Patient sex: F
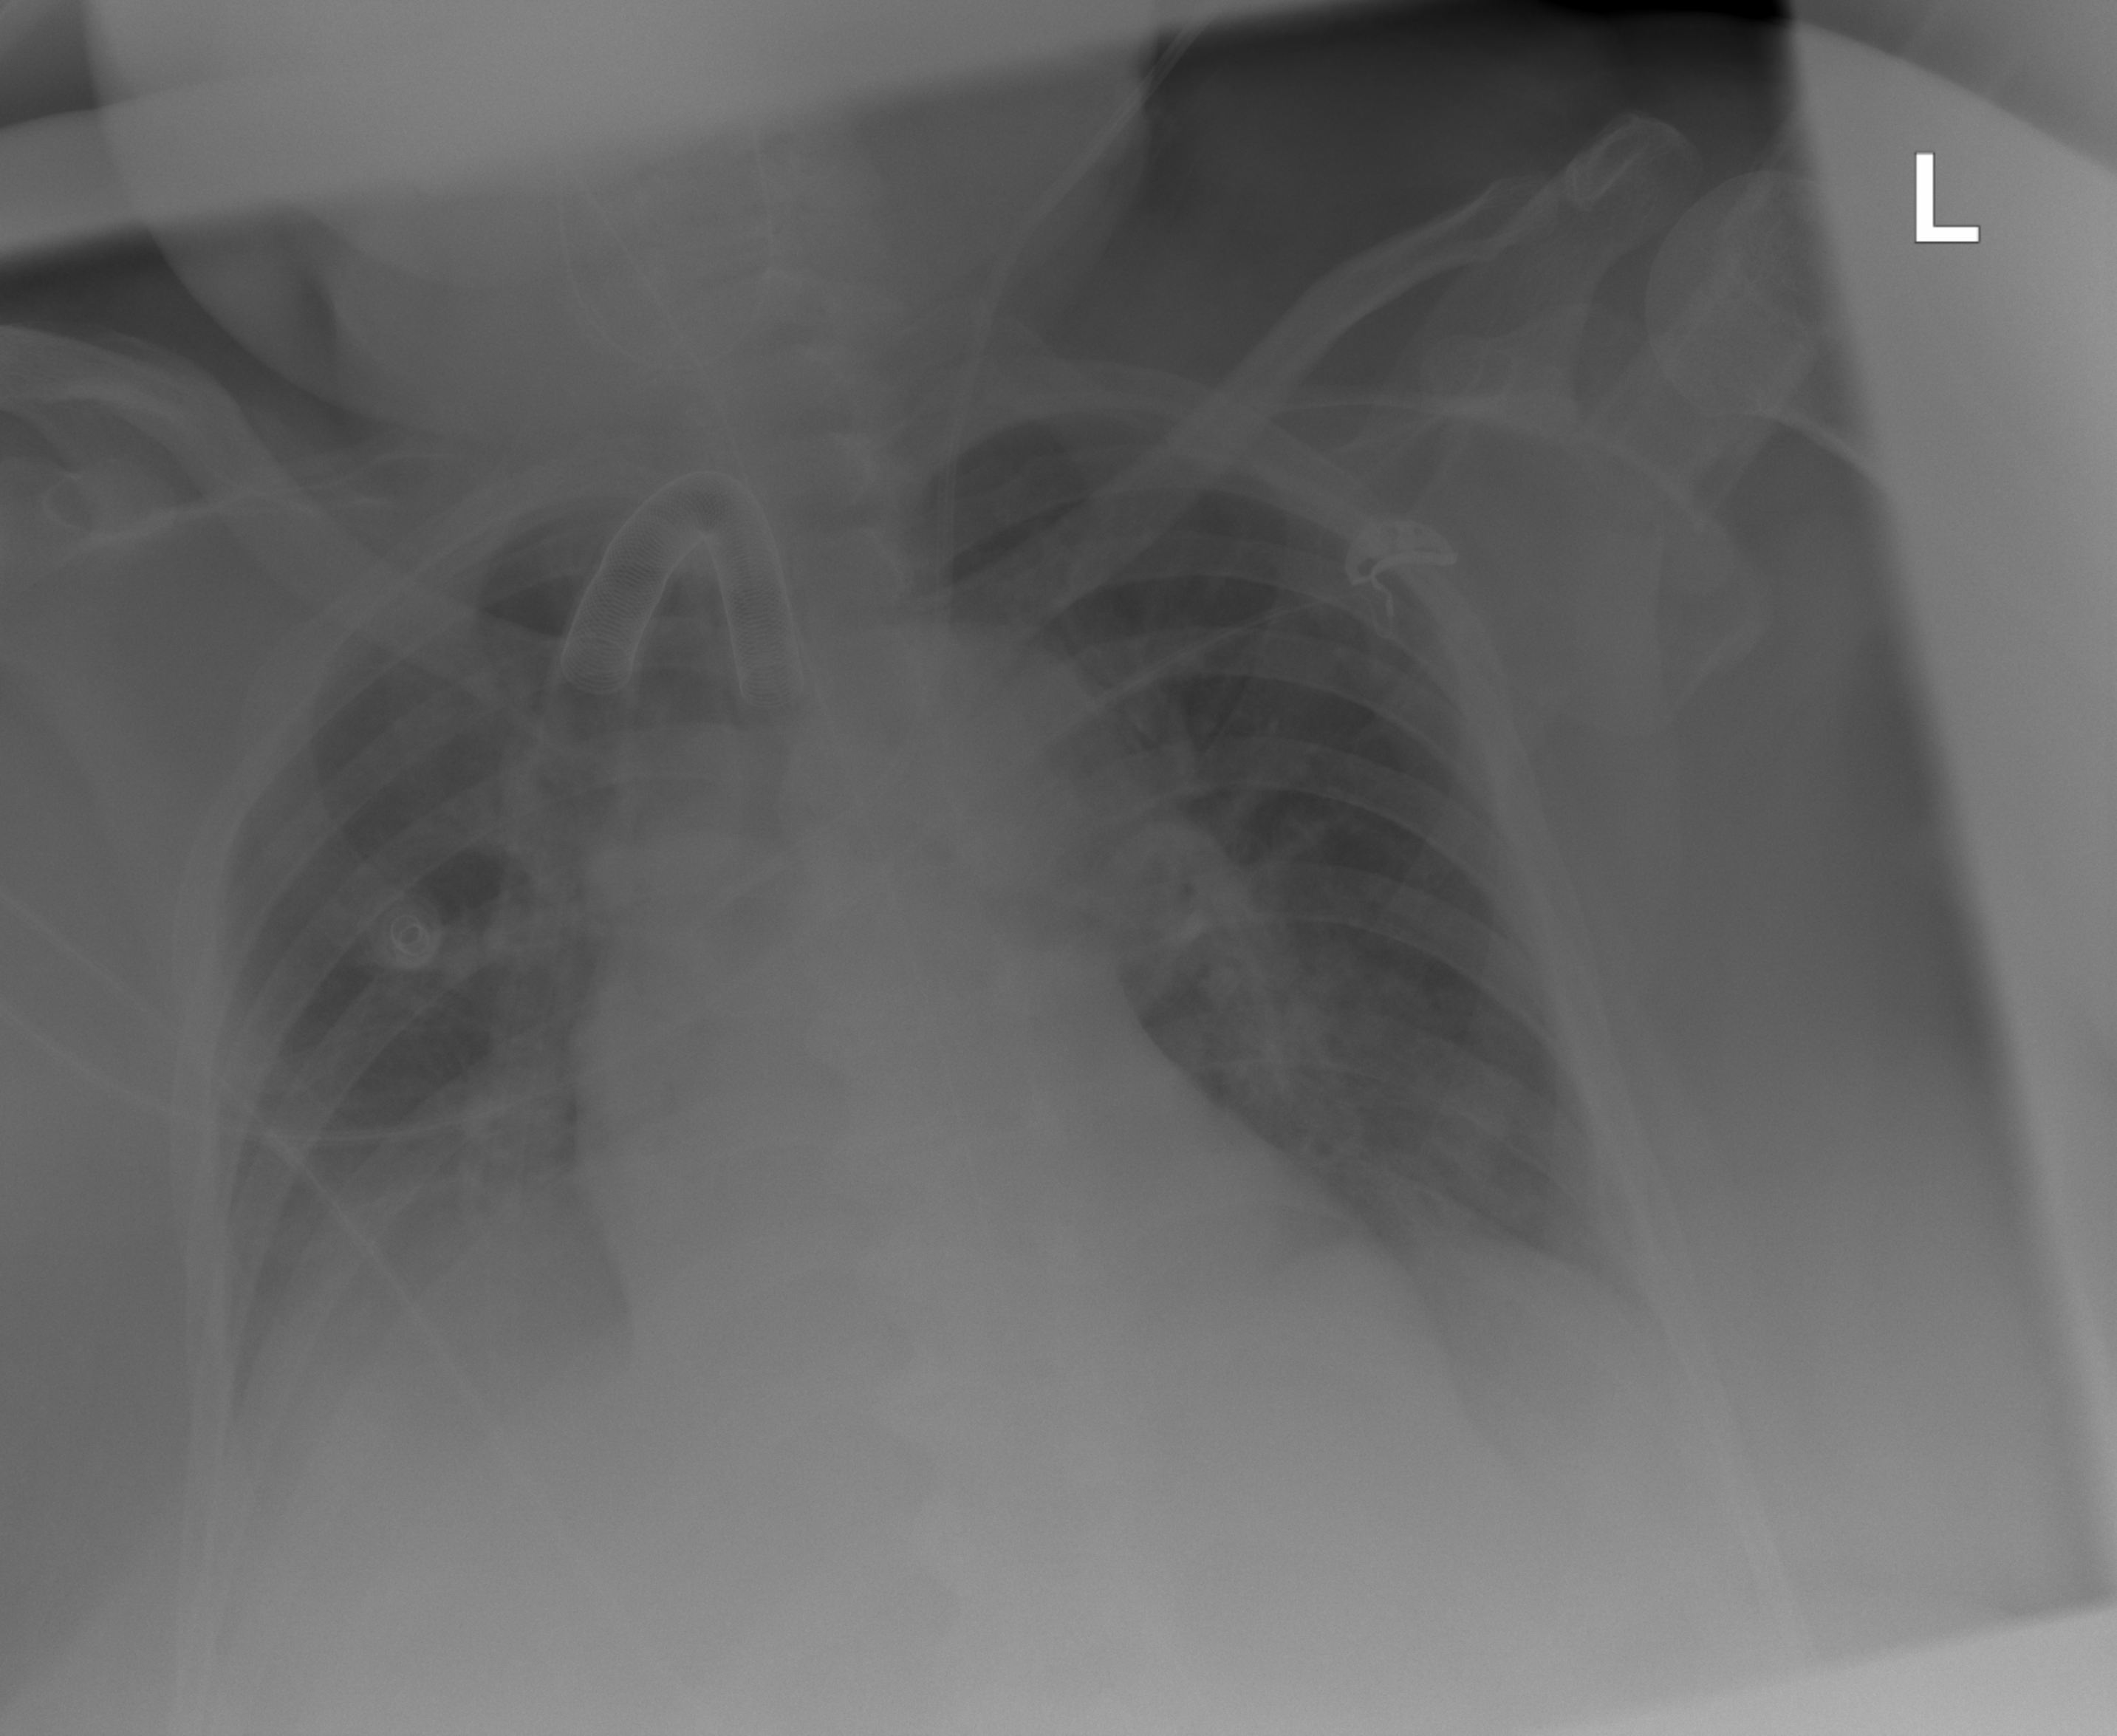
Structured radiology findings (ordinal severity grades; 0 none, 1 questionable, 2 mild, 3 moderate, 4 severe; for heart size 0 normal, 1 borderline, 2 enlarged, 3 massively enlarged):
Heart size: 2
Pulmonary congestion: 2
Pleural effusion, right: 2
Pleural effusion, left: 2
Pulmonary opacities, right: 0
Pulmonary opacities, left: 0
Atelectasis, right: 2
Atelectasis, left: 2